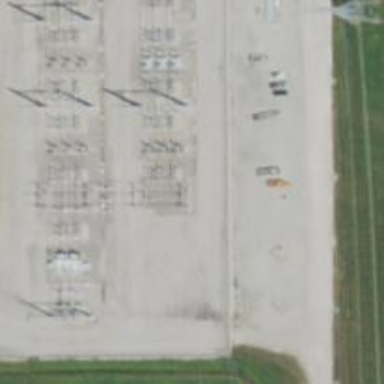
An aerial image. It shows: Switch used for power control.